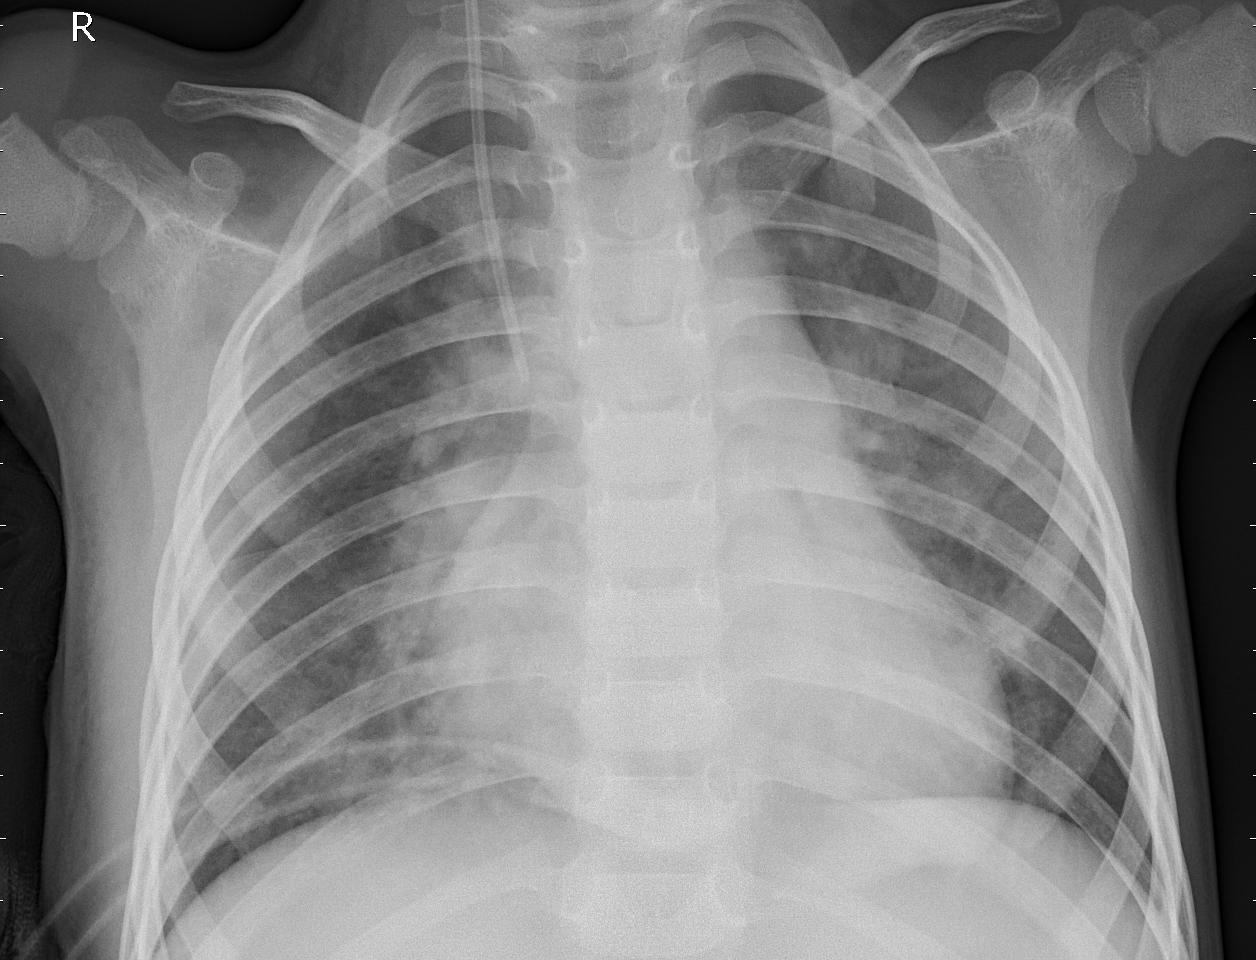
Diagnosis: PNEUMONIA